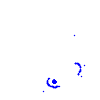
Particle: pion